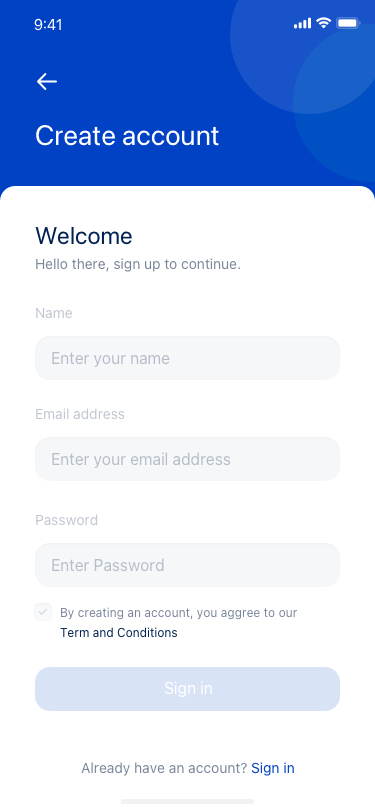
Text in this UI design:
Create account
Welcome
Hello there, sign up to continue.
By creating an account, you aggree to our
Term and Conditions
Already have an account? Sign in